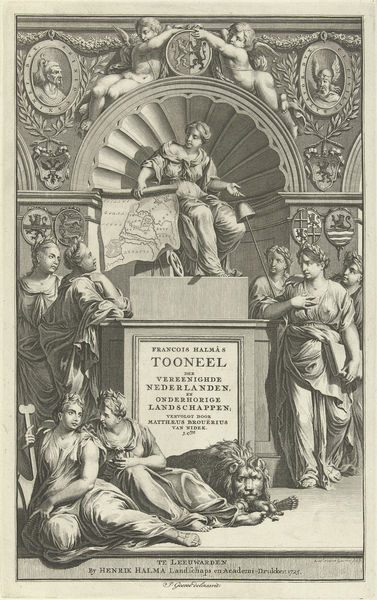
Titel: Allegorie van de Republiek der zeven verenigde Nederlanden
Künstler: Gilliam van der Gouwen
Standort: Amsterdam
Institution: Rijksmuseum
Schlagwörter: putto, graphik, arch, architecture, crown, king, men, people, white, women, black, hair, portrait, woman, print, sheet, allegorie, wappen, karte, kalotte, angel, angels, man, naked, nude, roman, netherlands, löwe, allegory, writing, monument, sculpture, statue, children, portraits, cherubs, putti, mythological, rome, architect, engraving, map, shell, neoclassical, lion, anger, royalty, grave, greece, bell, tomb, symbols, laurels, infants, title, conquest, ovals, scallop, heraldry, wreaths, seals, cherib, heraldic, tooneel, nations, sngels, nederlandes, mythodical, heraldic lions, congquest